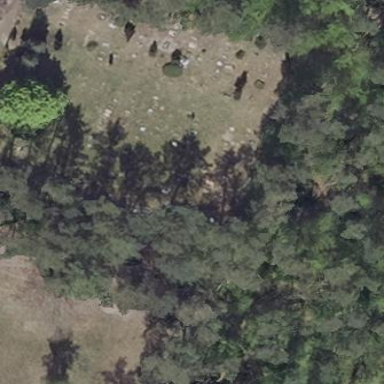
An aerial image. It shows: Cemetery enclosed by chain link fence.